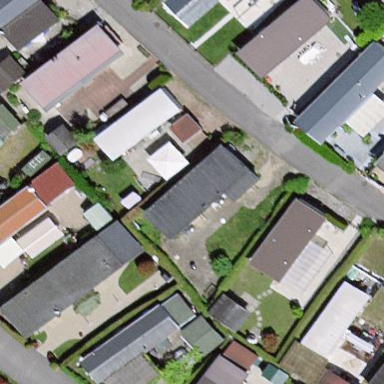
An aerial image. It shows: Static caravan.